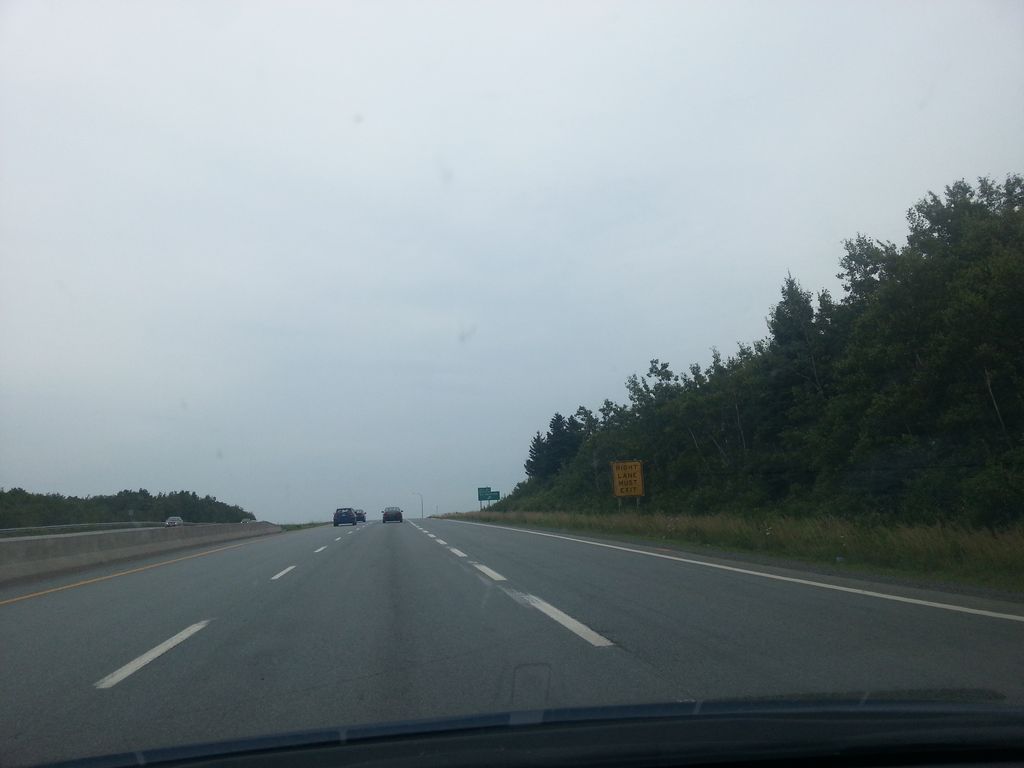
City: halifax